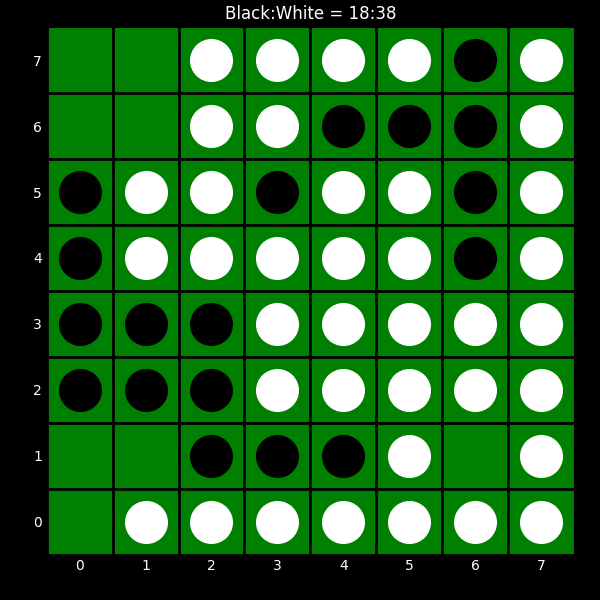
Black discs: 18
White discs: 38